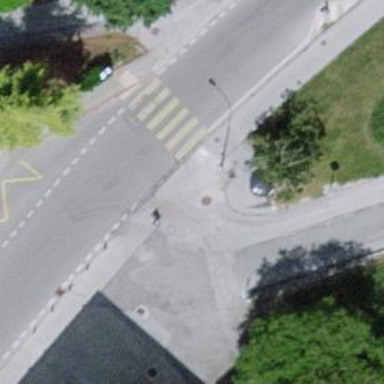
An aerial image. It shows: Marked crossing on footway.